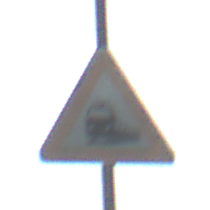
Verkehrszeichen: Bahnuebergang
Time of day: SunriseSunset
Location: Outdoor (Nature)
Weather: PartlyCloudy
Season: NotSpecified
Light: Natural